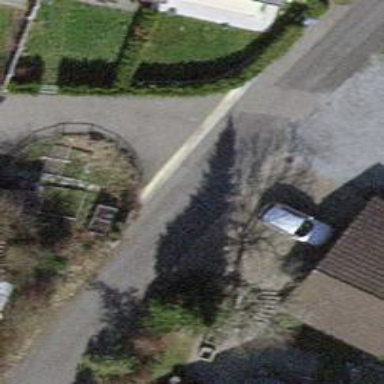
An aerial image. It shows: Residential road with asphalt surface and no sidewalk.